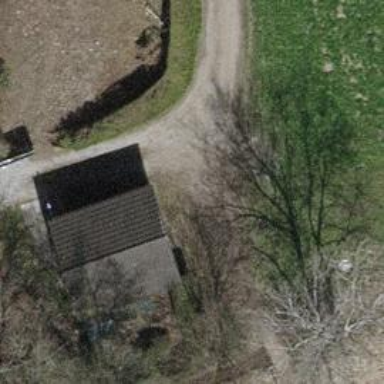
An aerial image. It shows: Garage.